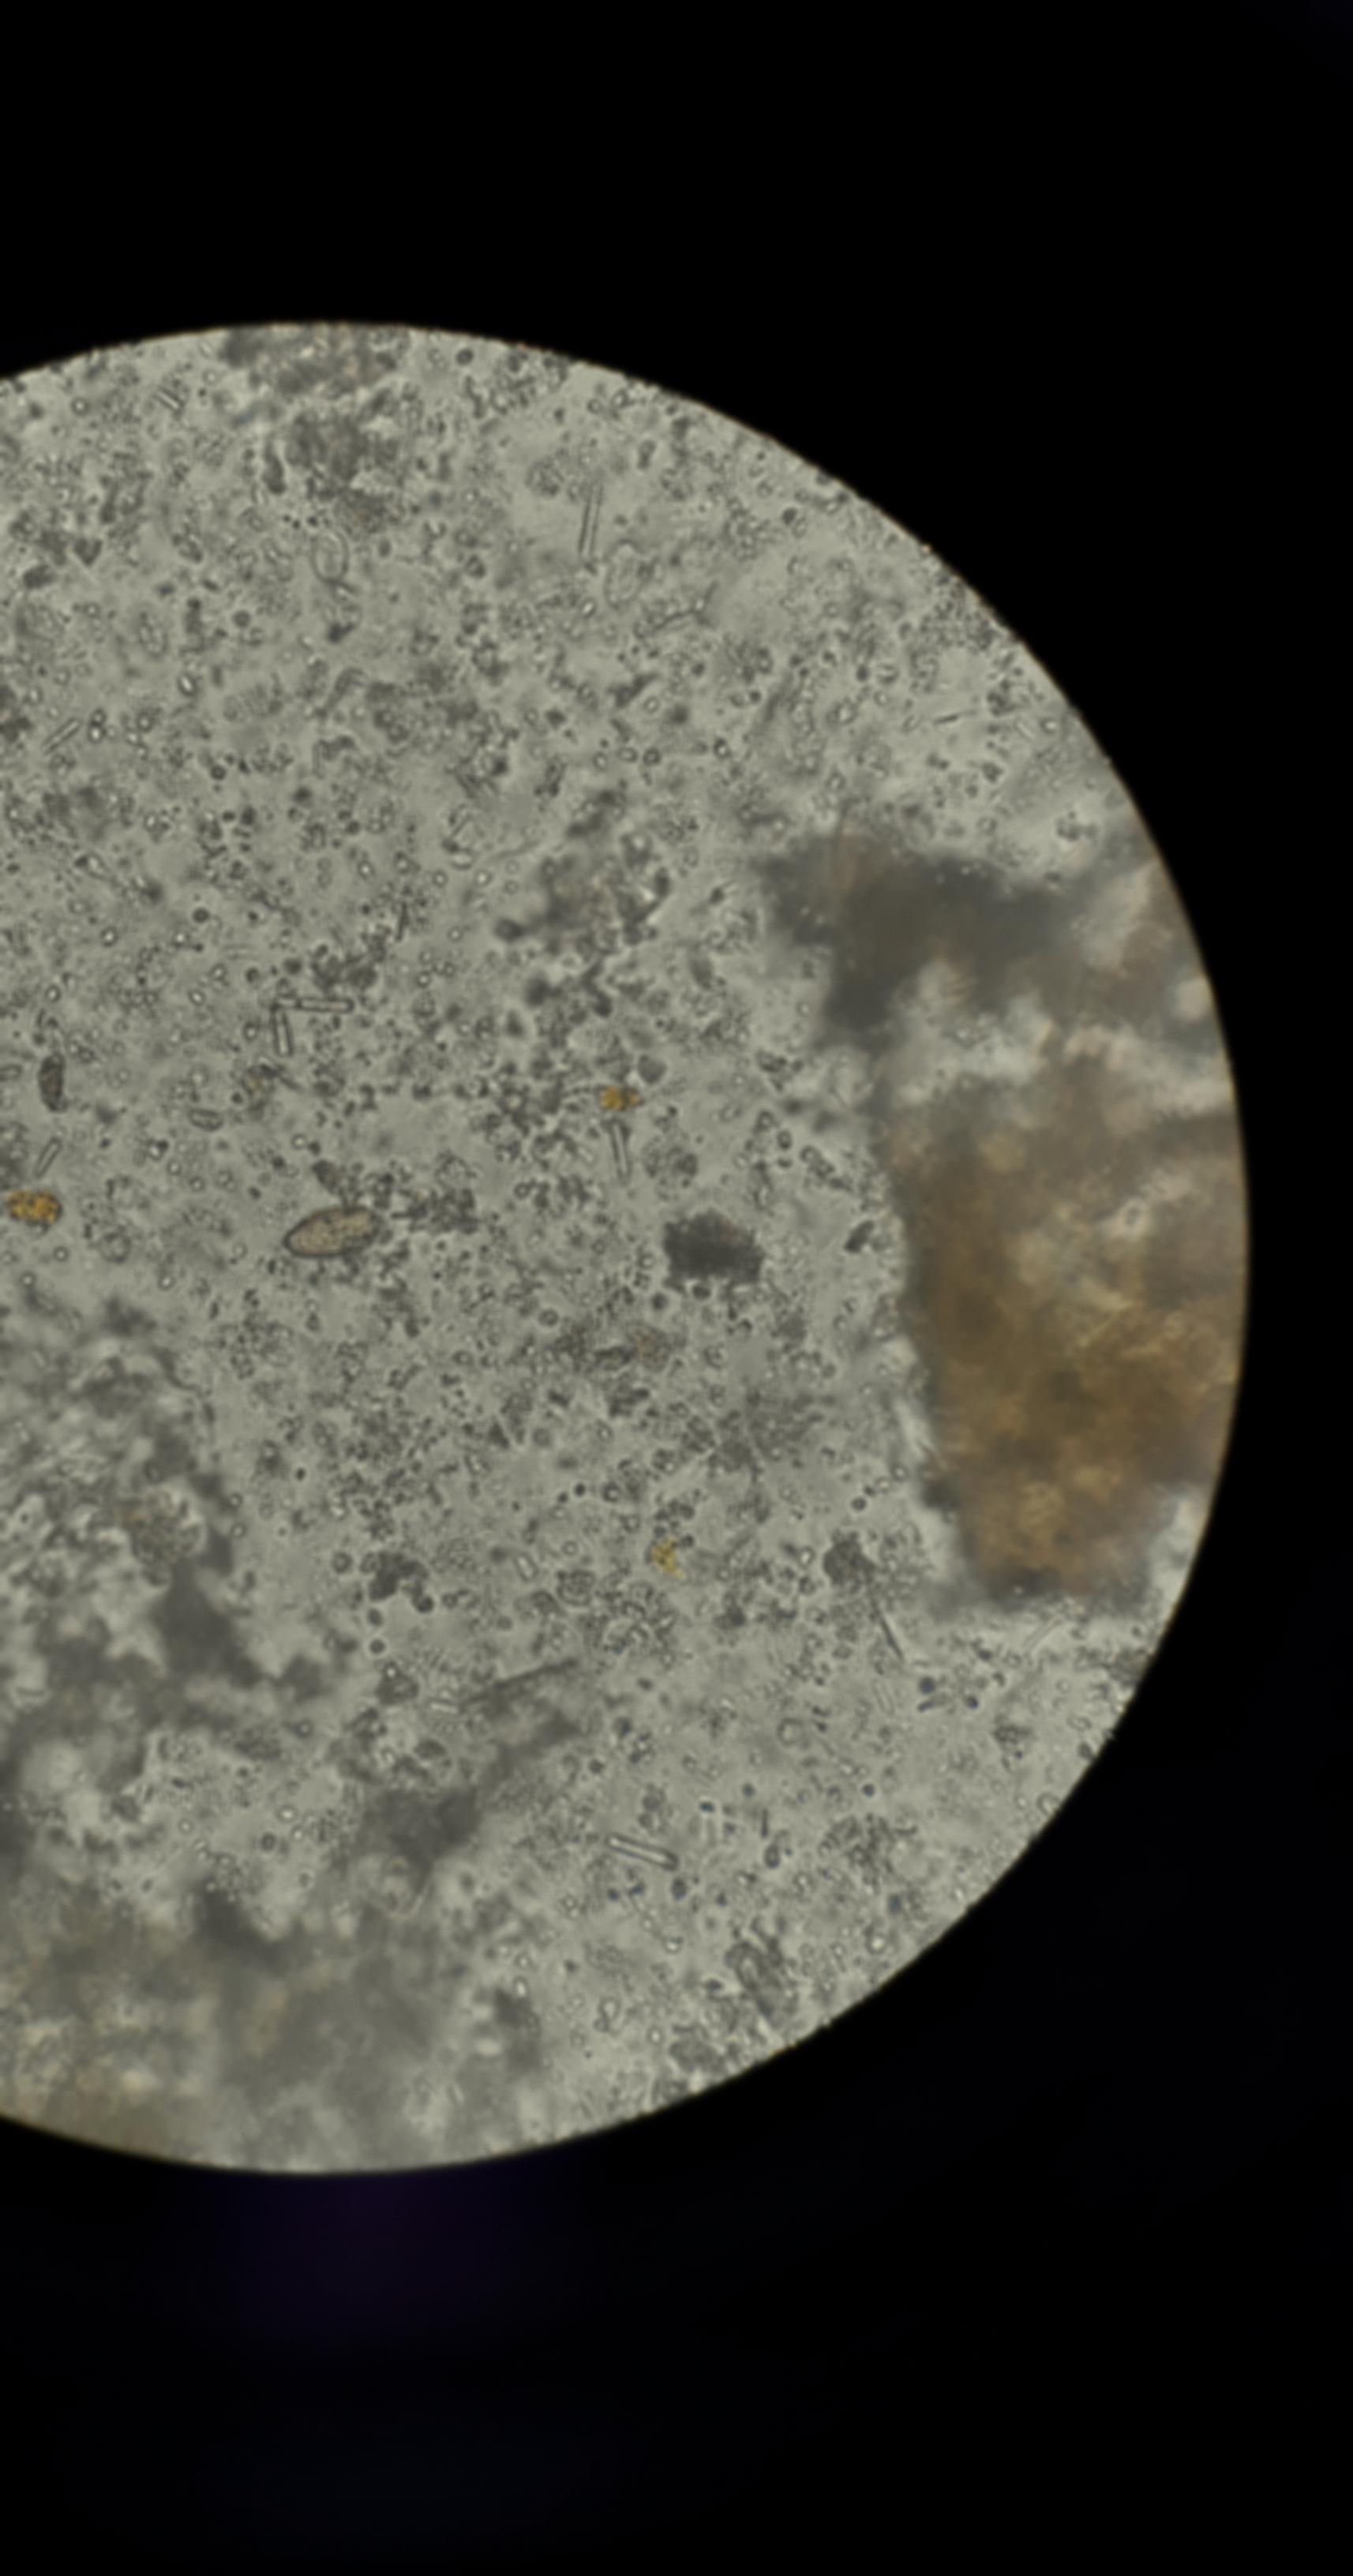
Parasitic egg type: Opisthorchis viverrine